Interaction volume radius: 5 \u00c5
Interaction volume height: 30 \u00c5
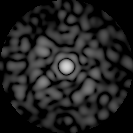
Disorder parameter: 0.7507